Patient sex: M
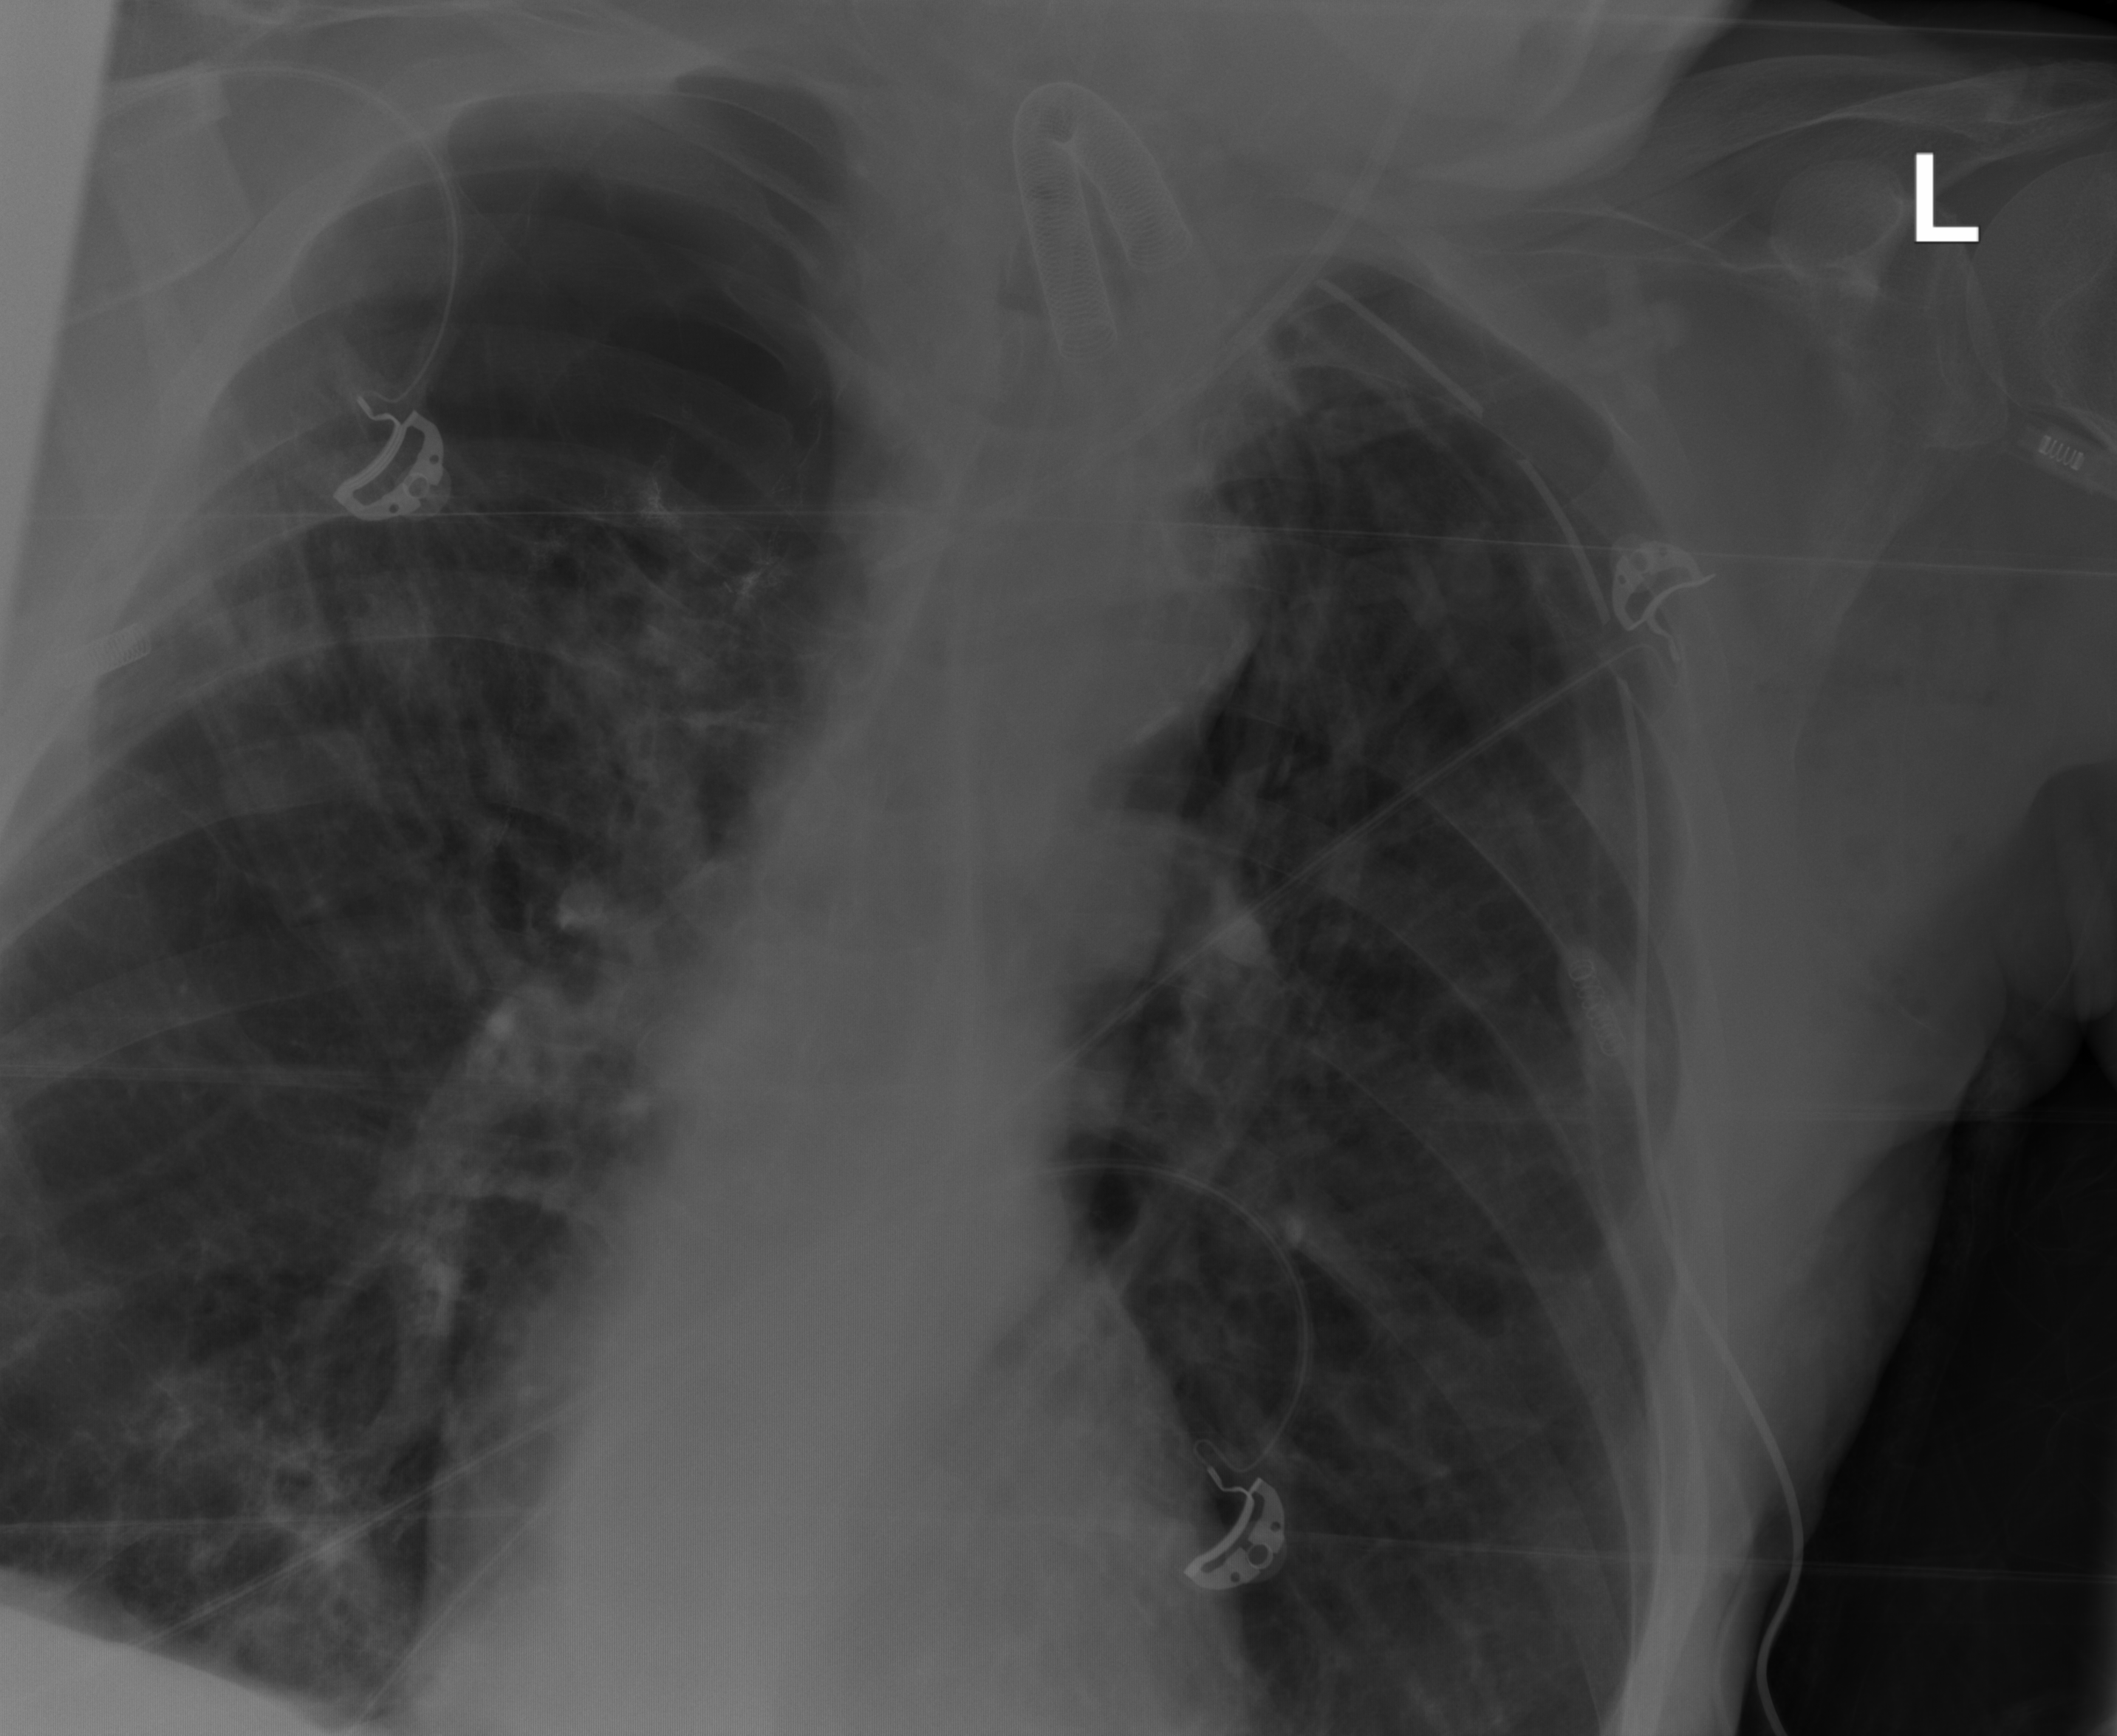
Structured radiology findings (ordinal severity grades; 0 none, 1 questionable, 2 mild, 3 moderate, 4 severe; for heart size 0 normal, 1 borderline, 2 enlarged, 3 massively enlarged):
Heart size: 0
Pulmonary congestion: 0
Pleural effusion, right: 0
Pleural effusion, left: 0
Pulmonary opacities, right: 2
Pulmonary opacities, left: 0
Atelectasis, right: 0
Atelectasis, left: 0